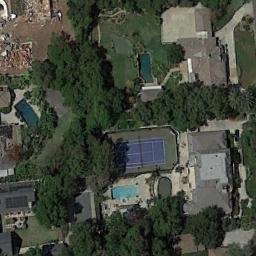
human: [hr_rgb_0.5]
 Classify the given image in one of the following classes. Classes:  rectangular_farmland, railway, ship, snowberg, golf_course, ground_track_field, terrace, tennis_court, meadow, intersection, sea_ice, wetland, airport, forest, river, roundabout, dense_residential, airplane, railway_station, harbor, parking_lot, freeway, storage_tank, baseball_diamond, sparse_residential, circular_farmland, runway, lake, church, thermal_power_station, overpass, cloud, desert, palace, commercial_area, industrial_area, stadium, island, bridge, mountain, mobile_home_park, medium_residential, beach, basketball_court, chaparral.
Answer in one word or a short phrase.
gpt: tennis_court